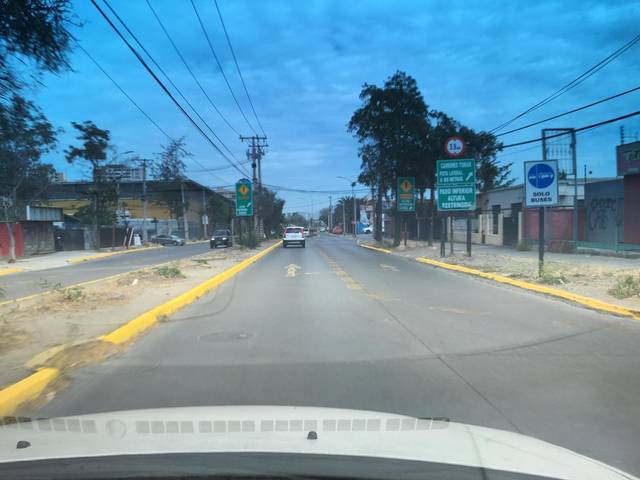
Region: Chile
Coordinates: -33.504, -70.652